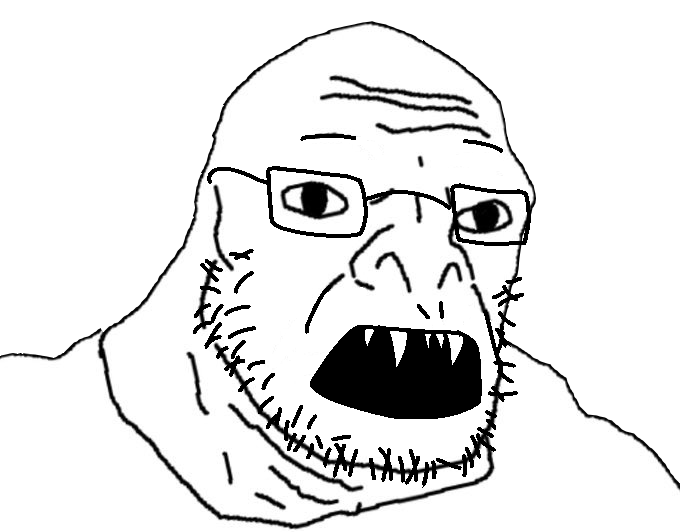
Label: 5_Craig